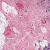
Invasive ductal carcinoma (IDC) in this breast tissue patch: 1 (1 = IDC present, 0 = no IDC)